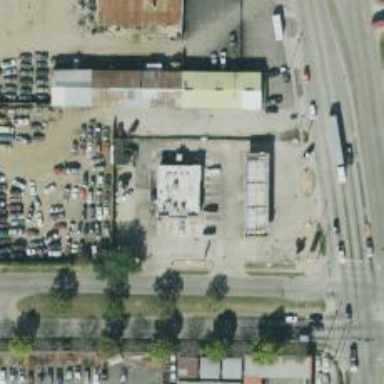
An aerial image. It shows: Convenience shop.